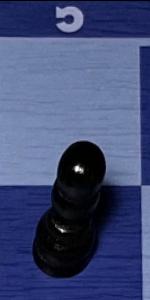
Label: Pawn_Black